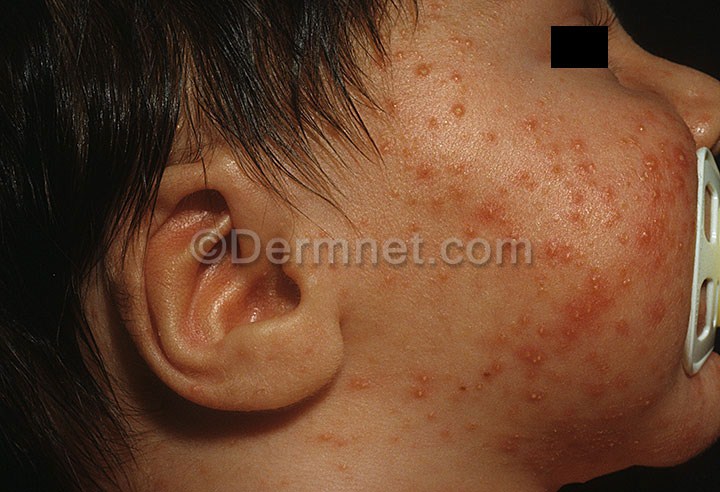
Disease: Acne and Rosacea Photos